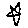
Label: star